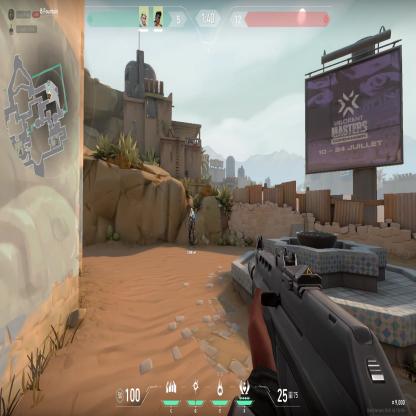
Label: teammate